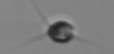
Label: Acanthoica_quattrospina